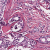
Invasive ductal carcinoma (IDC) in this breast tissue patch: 0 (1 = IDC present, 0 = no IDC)